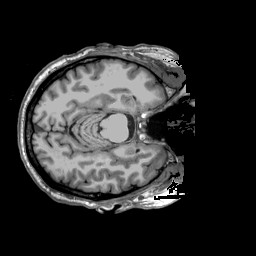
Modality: T1w
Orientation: coronal
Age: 55
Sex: male